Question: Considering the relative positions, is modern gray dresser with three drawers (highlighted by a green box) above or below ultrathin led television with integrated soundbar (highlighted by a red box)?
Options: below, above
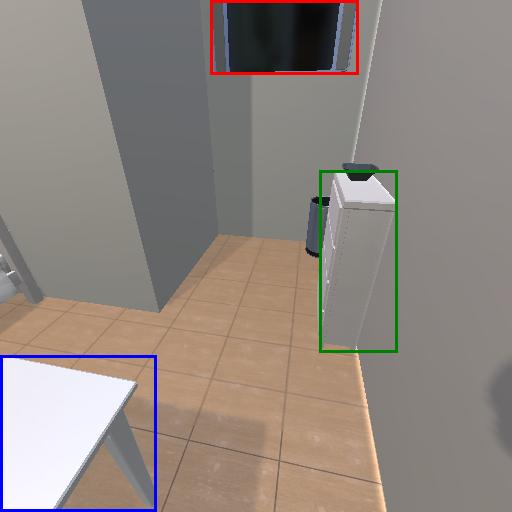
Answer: below